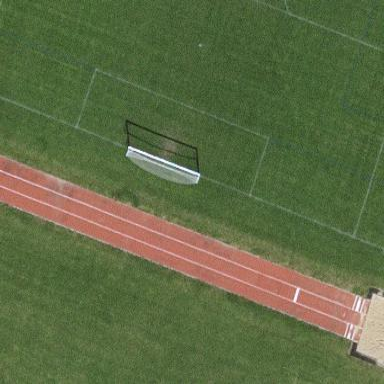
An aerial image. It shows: Athletics track located in leisure land area.